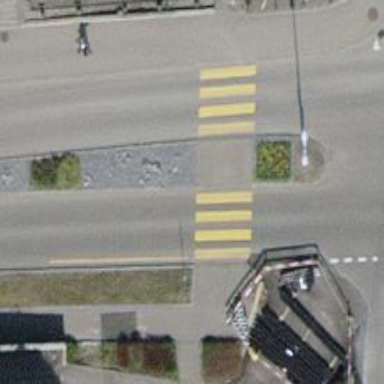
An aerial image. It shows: Marked pedestrian crossing with zebra designation and central island.